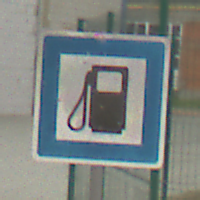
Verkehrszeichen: Tankstelle
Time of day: MorningAfternoon
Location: Outdoor (Suburban)
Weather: PartlyCloudy
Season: NotSpecified
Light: Natural